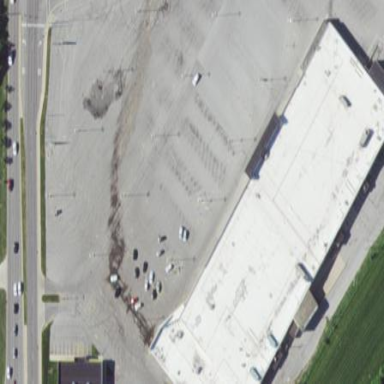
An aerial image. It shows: Retail building.